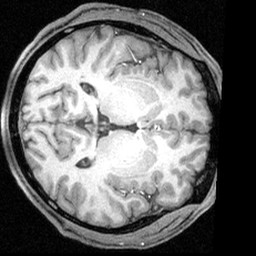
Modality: T1w
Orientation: axial
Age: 19
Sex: male